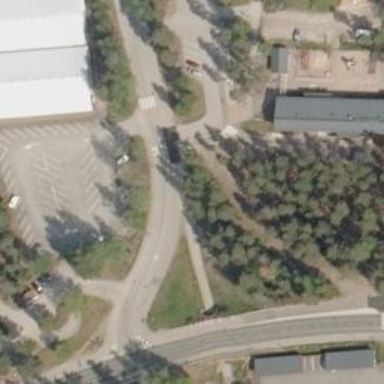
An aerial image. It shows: Footway with asphalt surface and crossing.